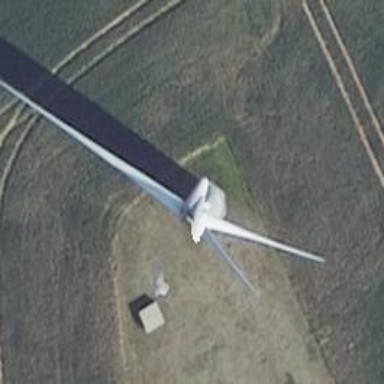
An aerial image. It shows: Wind generator powered by horizontal-axis wind turbine.